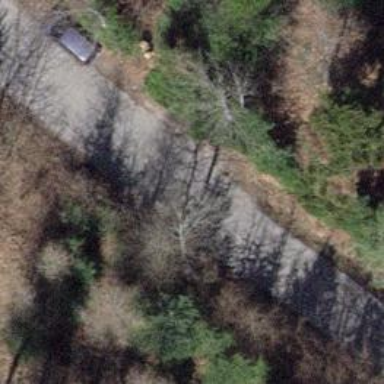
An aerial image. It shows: Unclassified road with asphalt surface.